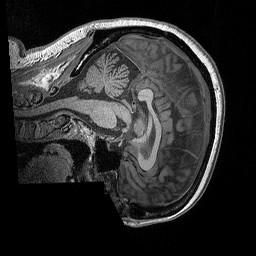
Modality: T1w
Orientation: sagittal
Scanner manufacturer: siemens
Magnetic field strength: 3 T
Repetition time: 2.3 s
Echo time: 0.00298 s